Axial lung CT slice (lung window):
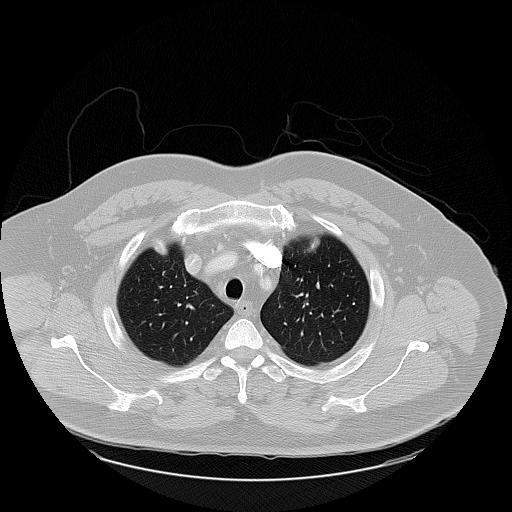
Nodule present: no